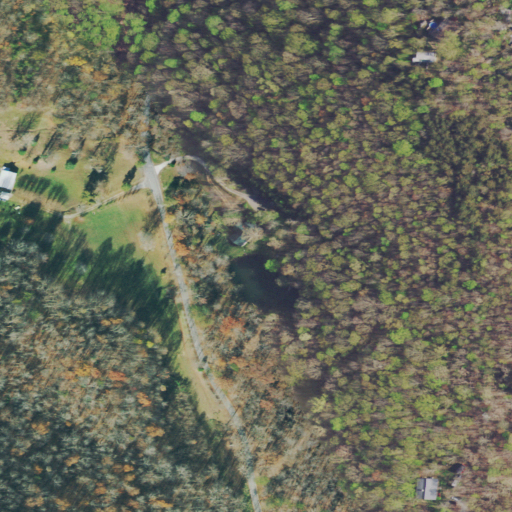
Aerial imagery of gap in Tennessee named Lowe Gap containing deciduous forest, open development, shrub, pasture, low intensity development, grassland, mixed forest, and herbaceous wetlands